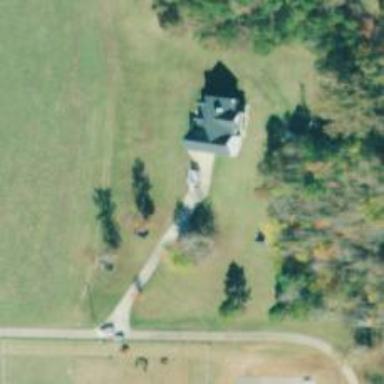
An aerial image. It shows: Driveway.